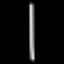
Label: line